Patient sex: F
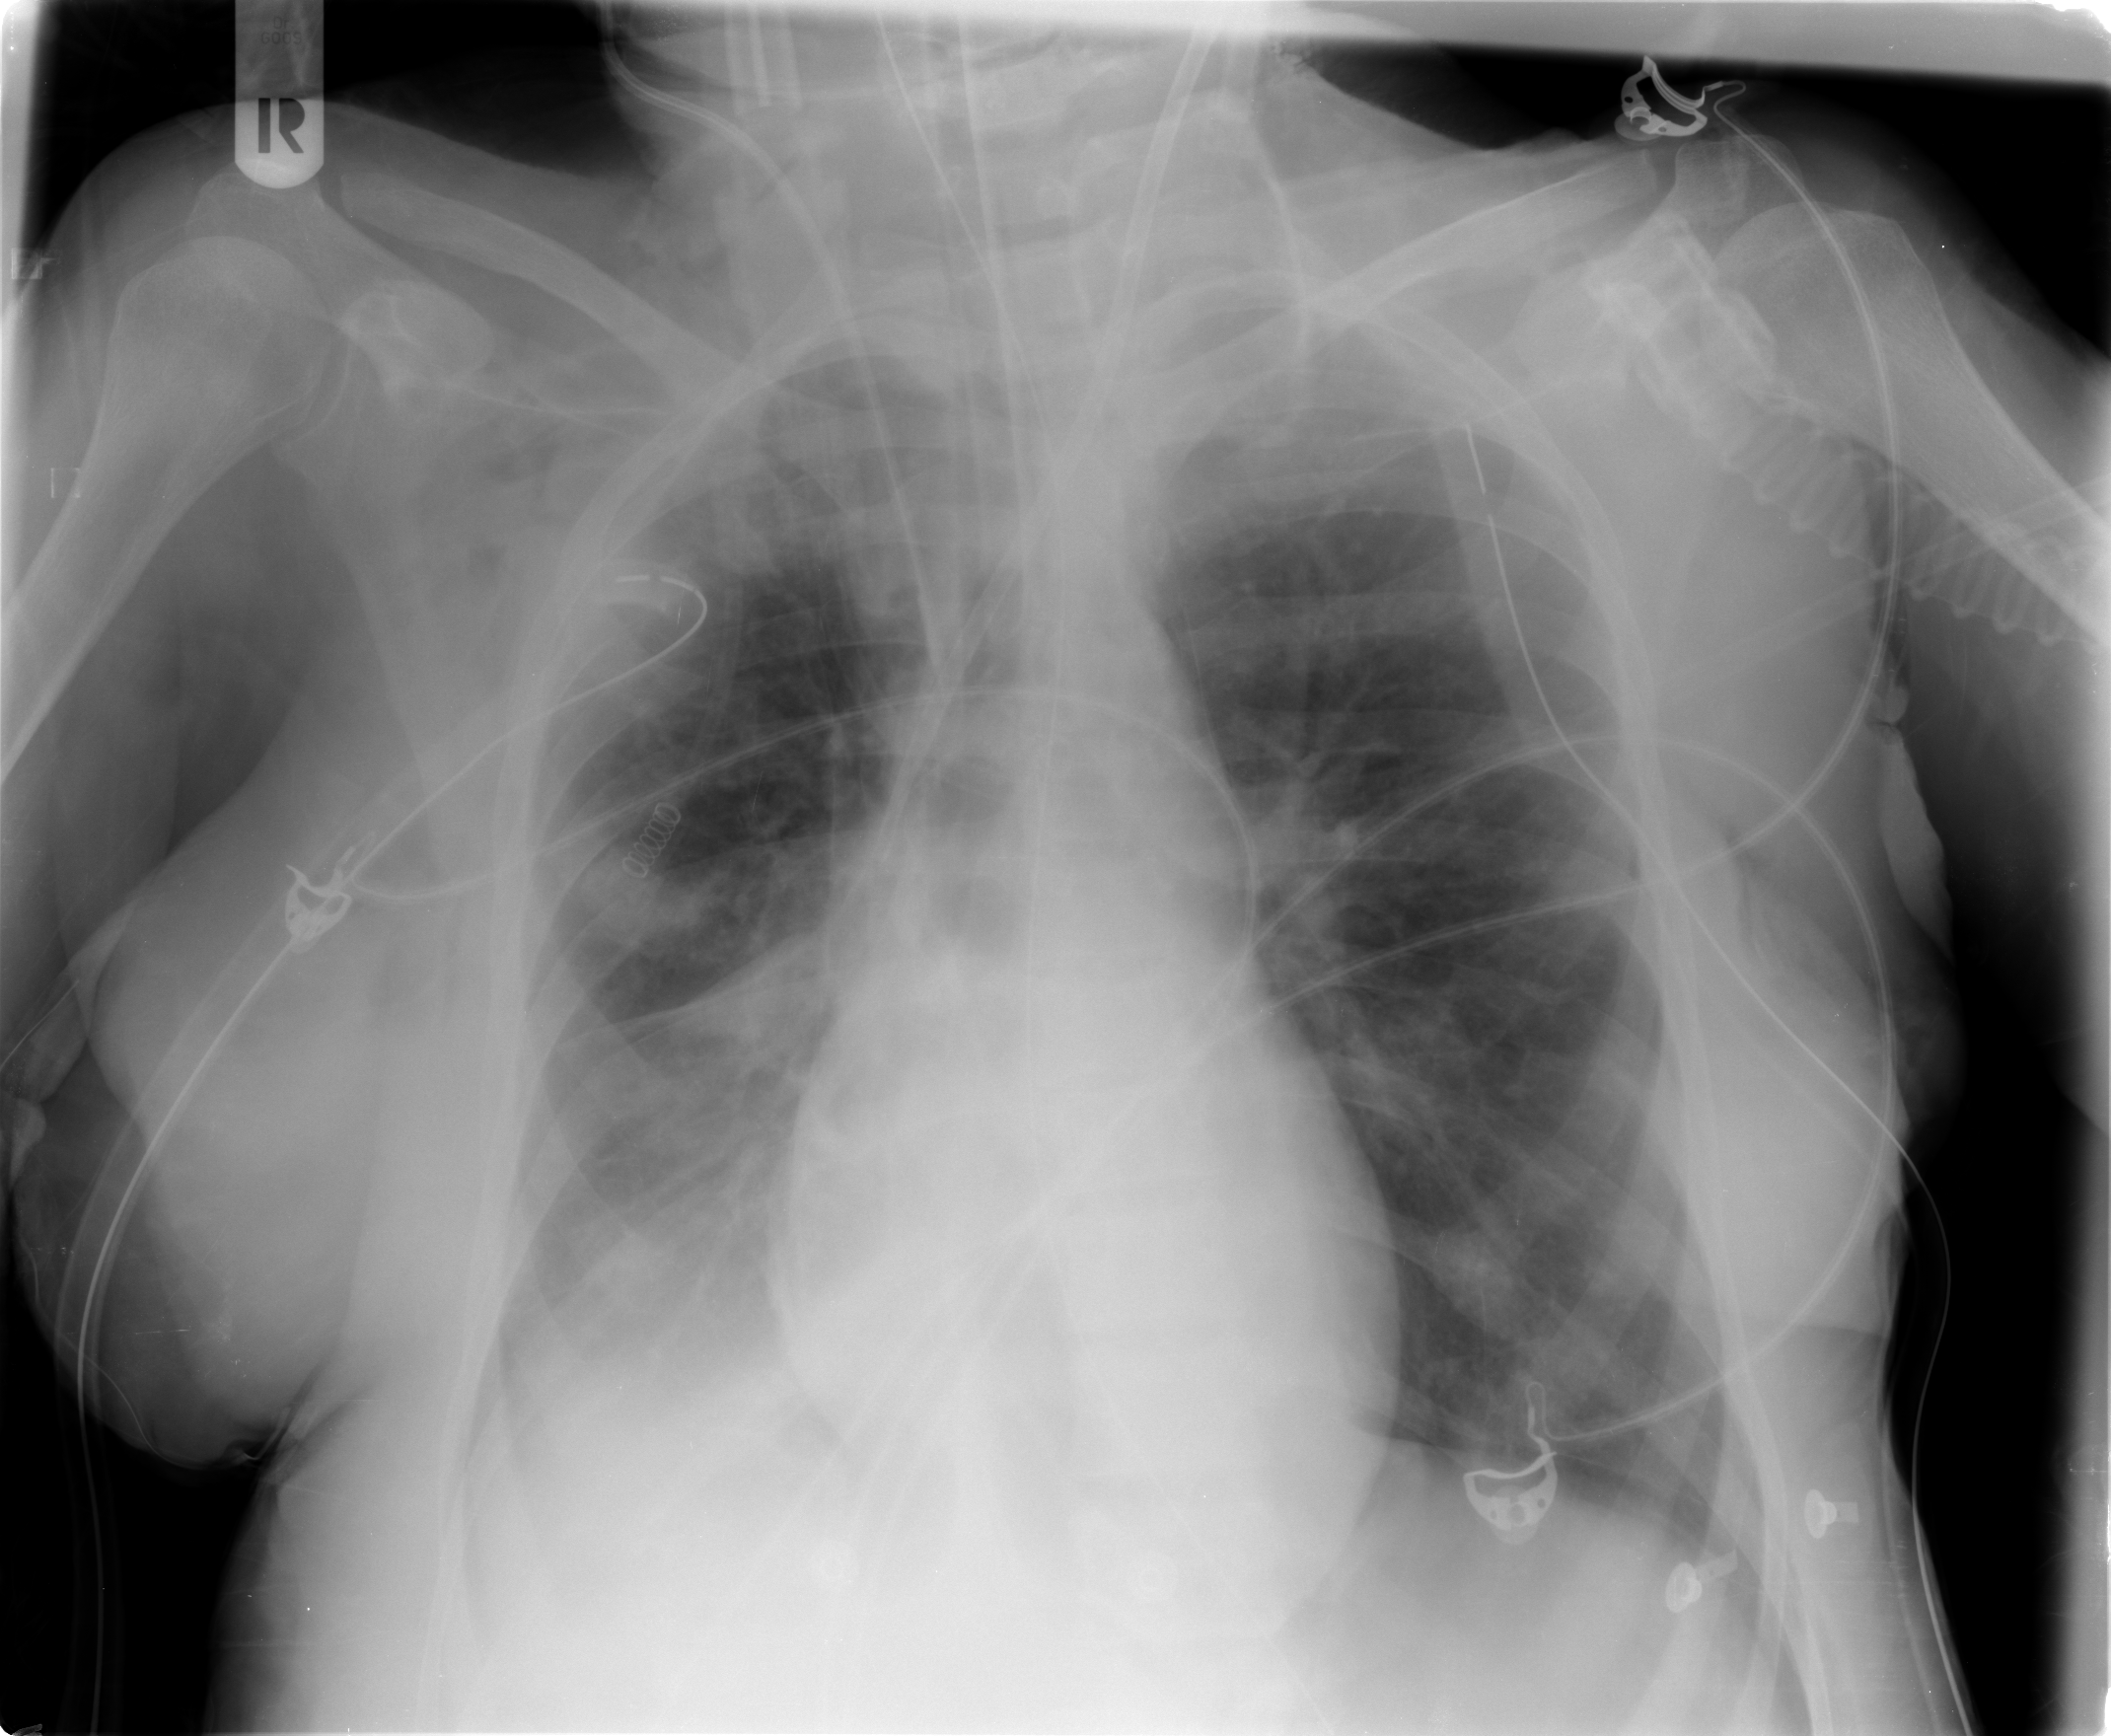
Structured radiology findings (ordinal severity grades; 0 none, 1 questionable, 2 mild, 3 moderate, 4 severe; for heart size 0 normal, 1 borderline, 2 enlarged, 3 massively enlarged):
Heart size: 0
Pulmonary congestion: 2
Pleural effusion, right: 3
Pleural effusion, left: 0
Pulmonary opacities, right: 1
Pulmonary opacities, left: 0
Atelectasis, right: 2
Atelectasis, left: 0